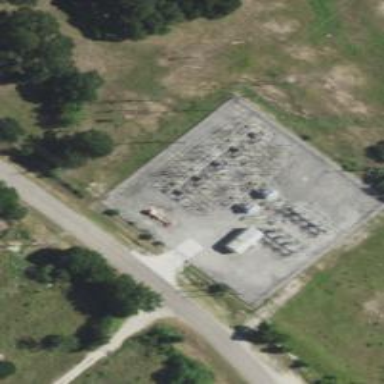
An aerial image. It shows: Switch for power supply.